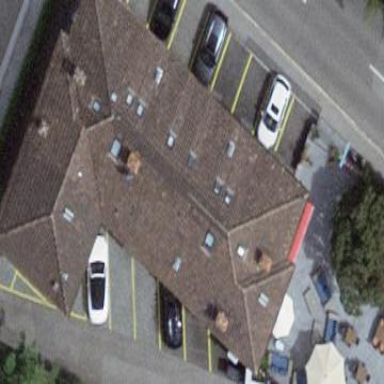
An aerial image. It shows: Hotel building.